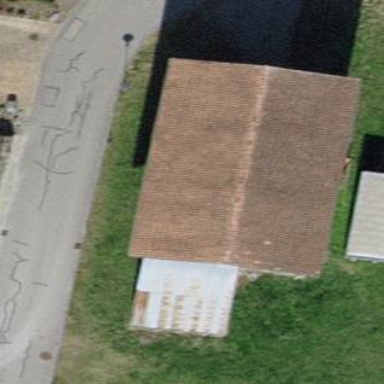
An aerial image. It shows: Shed building.